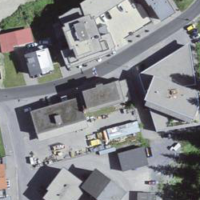
EUNIS habitat code: 54
Species observed at this site:
Pinguicula alpina
Eryngium alpinum
Campanula thyrsoides